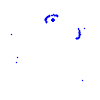
Particle: kaon